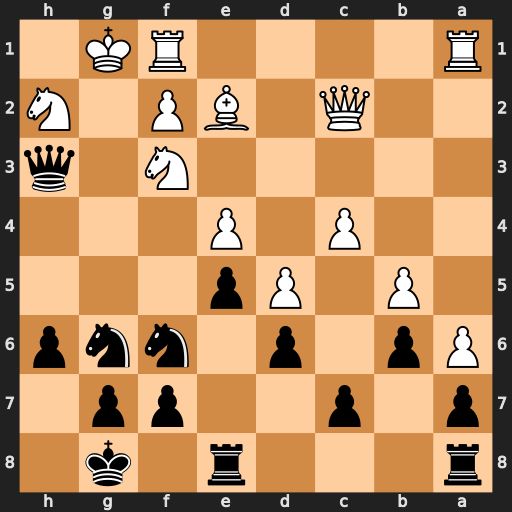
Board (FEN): r3r1k1/p1p2pp1/Pp1p1nnp/1P1Pp3/2P1P3/5N1q/2Q1BP1N/R4RK1
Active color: b
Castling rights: -
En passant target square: -
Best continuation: Ng4 Rfe1 Nh4 Bf1 Nxf3+ Nxf3 Qxf3 Bg2 Qf4